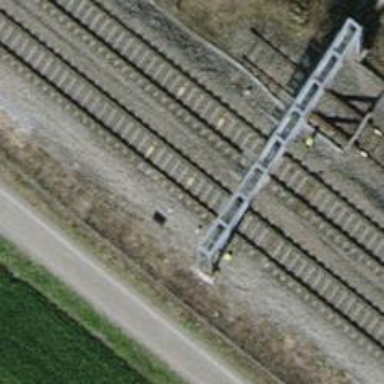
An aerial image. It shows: Railway signal.